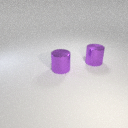
large purple metal cylinder in front of large purple metal cylinder